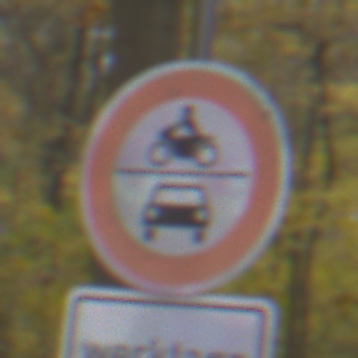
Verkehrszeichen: VerbotKraftfahrzeuge
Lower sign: ZeitangabenMitBeschraenkungAufWochentage1
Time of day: MorningAfternoon
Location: Outdoor (Nature)
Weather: Overcast
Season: Autumn
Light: Natural